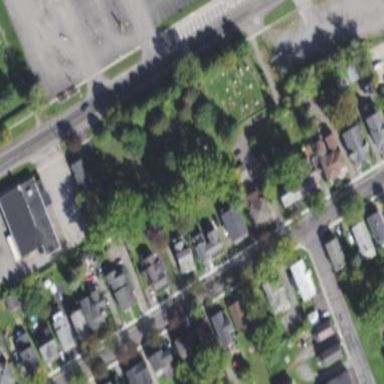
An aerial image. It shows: Cemetery.